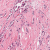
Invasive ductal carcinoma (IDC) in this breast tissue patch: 1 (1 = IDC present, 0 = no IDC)